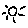
Label: sun